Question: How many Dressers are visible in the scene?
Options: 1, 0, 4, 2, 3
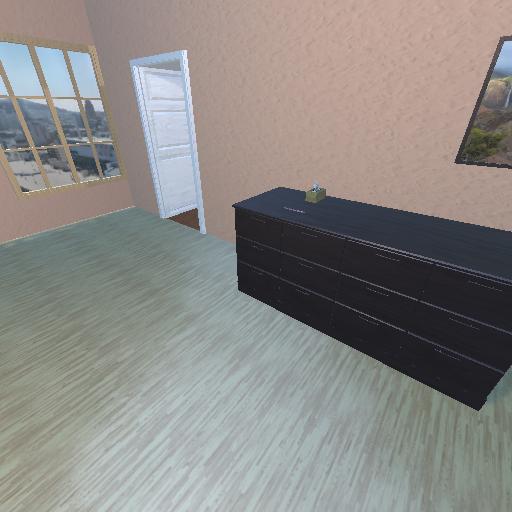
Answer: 1